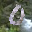
Label: 0